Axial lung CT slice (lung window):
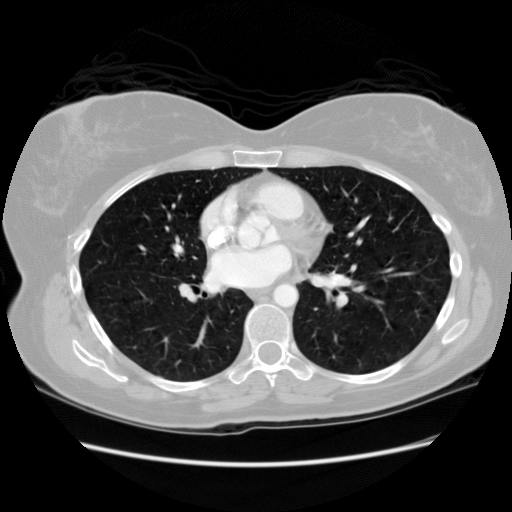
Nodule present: no